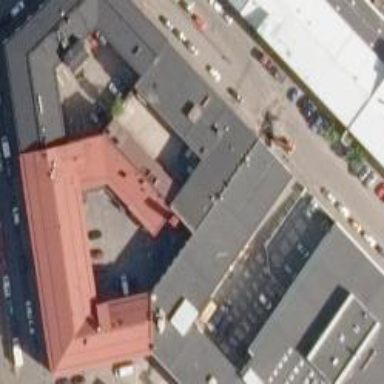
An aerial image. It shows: Office building.